Question: There error I get when I attempt to start the local Tomcat 7 server in Eclipse:
> 'Starting Tomcat v7.0 Server at localhost' has encountered a problem.
Server Tomcat v7.0 Server at localhost failed to start.
These are the steps I took:
1. Create a new project called "test".
2. Create a new index.jsp file.
3. Create a new servlet called "Testservlet". Package name: testpackage
4. Configure a new build path for Web App Libraries. Add an External JAR from the Tomcat 7 directory I add servlet-api.jar.
This is the path structure in Eclipse:

The contents of the 'web.xml' file:
'''
<?xml version="1.0" encoding="UTF-8"?>
<web-app xmlns:xsi="http://www.w3.org/2001/XMLSchema-instance" xmlns="http://java.sun.com/xml/ns/javaee" xsi:schemaLocation="http://java.sun.com/xml/ns/javaee http://java.sun.com/xml/ns/javaee/web-app_3_0.xsd" id="WebApp_ID" version="3.0">
<display-name>test</display-name>
<welcome-file-list>
<welcome-file>index.jsp</welcome-file>
</welcome-file-list>
<servlet>
<servlet-name>Testservlet</servlet-name>
<servlet-class>testpackage.Testservlet</servlet-class>
</servlet>
<servlet-mapping>
<servlet-name>Testservlet</servlet-name>
<url-pattern>/Testservlet</url-pattern>
</servlet-mapping>
</web-app>
'''
Contents of the 'Testservlet.java' file:
'''
package testpackage;
import java.io.IOException;
import java.io.PrintWriter;
import javax.servlet.ServletException;
import javax.servlet.annotation.WebServlet;
import javax.servlet.http.HttpServlet;
import javax.servlet.http.HttpServletRequest;
import javax.servlet.http.HttpServletResponse;
@WebServlet(description = "a test servlet", urlPatterns = { "/Testservlet" })
public class Testservlet extends HttpServlet {
private static final long serialVersionUID = 1L;
protected void doGet(HttpServletRequest request, HttpServletResponse response) throws ServletException, IOException {
PrintWriter out = response.getWriter();
response.setContentType("text/html");
out.println("This is a test servlet");
}
}
'''
Next I add the project to the Tomcat server and attempt to start the server. Which is when I get the error stopping the server from running.
If I remove the servlet related markup from the web.xml file the server starts perfectly fine. This is the markup I remove:
'''
<servlet>
<servlet-name>Testservlet</servlet-name>
<servlet-class>testpackage.Testservlet</servlet-class>
</servlet>
<servlet-mapping>
<servlet-name>Testservlet</servlet-name>
<url-pattern>/Testservlet</url-pattern>
</servlet-mapping>
'''
I assume that I need the above markup in the web.xml in order for the servlet to display when I navigate to test/Testservlet though? Especially when I deploy the project to a remote server.
What am I doing wrong here?
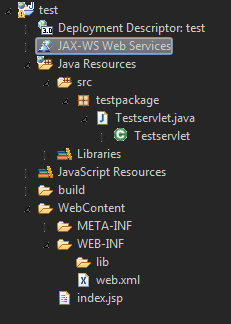
Answer: Servlet API 3.0 included a new package called 'javax.servlet.annotation' which provides annotations like '@WebServlet' to be used to annotate a servlet class and this can 'web.xml'. So, 'servlet' and 'servlet-mapping' are obsolete.
Also you should not deploy 'servlet-api.jar' with your application. Tomcat 7 already has these classes and it supports many Servlet APIs. It will automatically choose which servlet API to load using your web application deployment descriptor.